Field crop: maize
Growth stage: 2
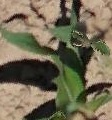
Species: maize